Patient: sex F, age 33
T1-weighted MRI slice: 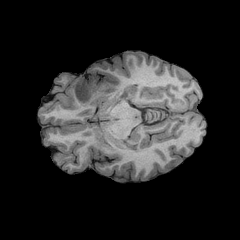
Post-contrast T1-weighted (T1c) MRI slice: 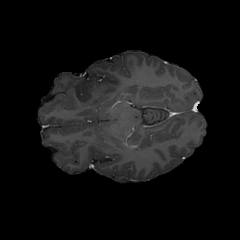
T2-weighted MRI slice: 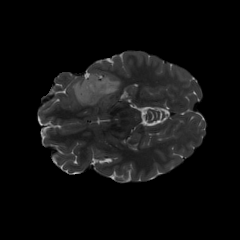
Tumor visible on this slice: yes
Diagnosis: Astrocytoma, IDH-mutant
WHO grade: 2